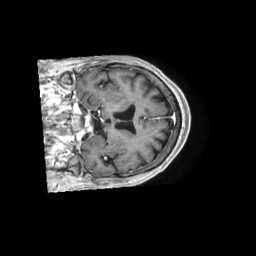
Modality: T1w
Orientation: coronal
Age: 75
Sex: female
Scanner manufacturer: philips
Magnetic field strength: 1.5 T
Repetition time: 0.007089 s
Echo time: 0.003208 s